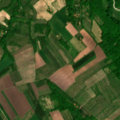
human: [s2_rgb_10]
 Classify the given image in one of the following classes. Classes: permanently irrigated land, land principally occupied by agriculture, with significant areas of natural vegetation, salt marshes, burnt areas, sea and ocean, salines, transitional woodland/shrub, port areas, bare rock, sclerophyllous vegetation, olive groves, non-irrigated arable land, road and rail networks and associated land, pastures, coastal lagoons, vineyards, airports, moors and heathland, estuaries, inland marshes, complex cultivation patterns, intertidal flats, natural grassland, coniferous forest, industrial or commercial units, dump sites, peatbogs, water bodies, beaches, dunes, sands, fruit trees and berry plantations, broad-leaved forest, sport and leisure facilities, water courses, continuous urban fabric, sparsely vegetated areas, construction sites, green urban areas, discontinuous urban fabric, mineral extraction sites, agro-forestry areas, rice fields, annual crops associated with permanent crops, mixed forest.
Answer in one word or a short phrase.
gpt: non-irrigated arable land, land principally occupied by agriculture, with significant areas of natural vegetation, broad-leaved forest, transitional woodland/shrub